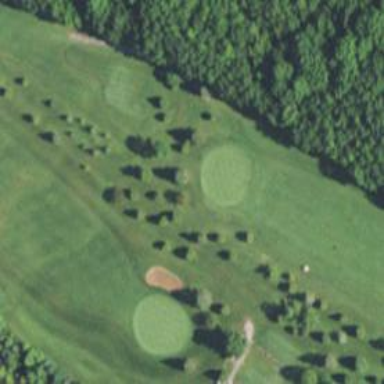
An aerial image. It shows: View of golf hole.